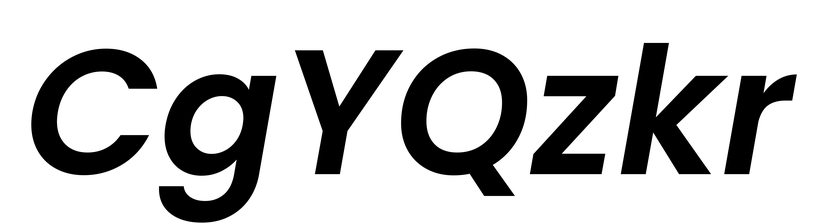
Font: Poppins-SemiBoldItalic